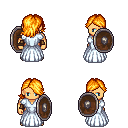
a pixel art fantasy rpg character, male body template, human, tanned skin, underdress, red pants, light blonde swoop hairstyle, cloth bracers, shield, four views (front, back, left, right), 2x2 character sprite sheet, small pixel art, hard edges, no anti-aliasing